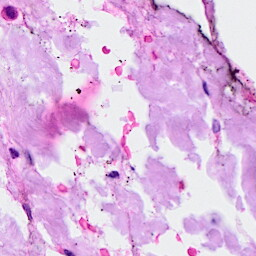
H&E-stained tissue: Breast